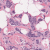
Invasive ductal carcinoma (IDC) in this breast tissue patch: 1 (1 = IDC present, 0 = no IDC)